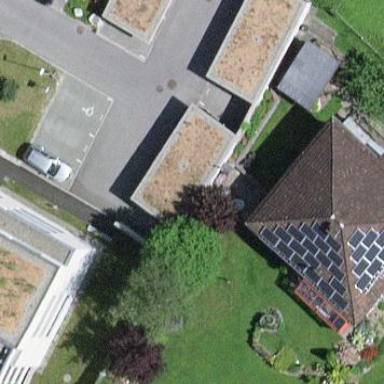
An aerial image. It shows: Flat roofed garages.